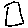
Label: square